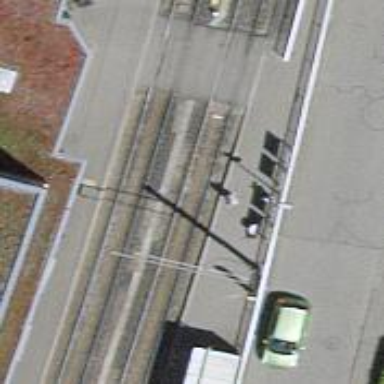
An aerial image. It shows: Tram stop with stop position for public transport.